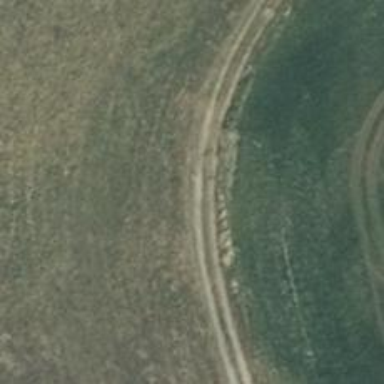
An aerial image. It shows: Track with grade 3 surface.